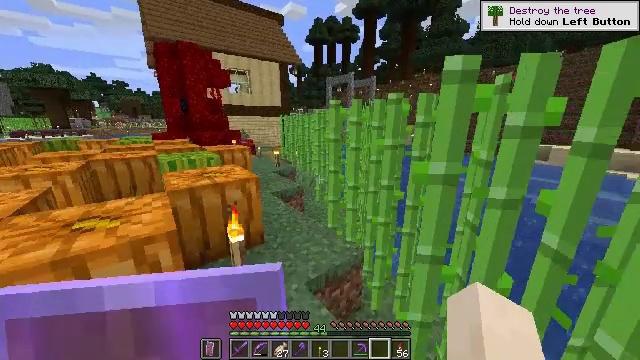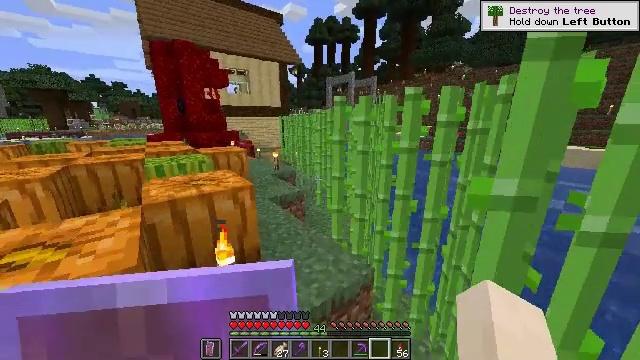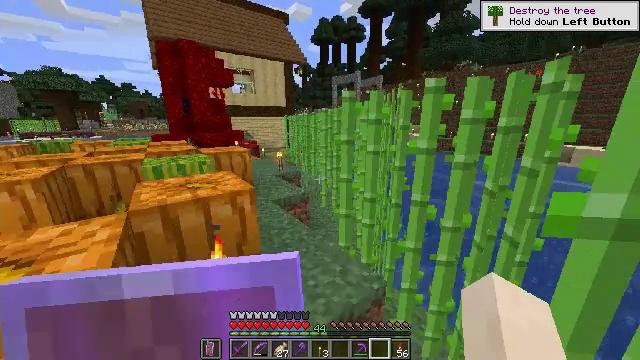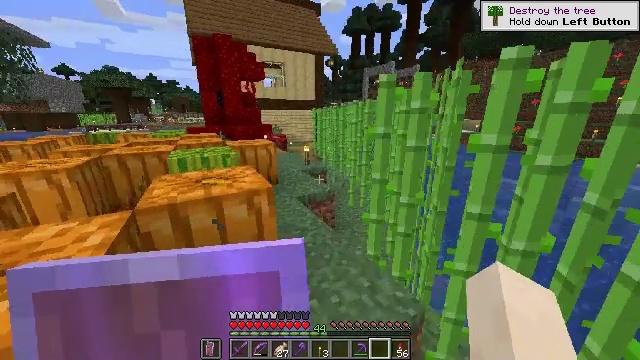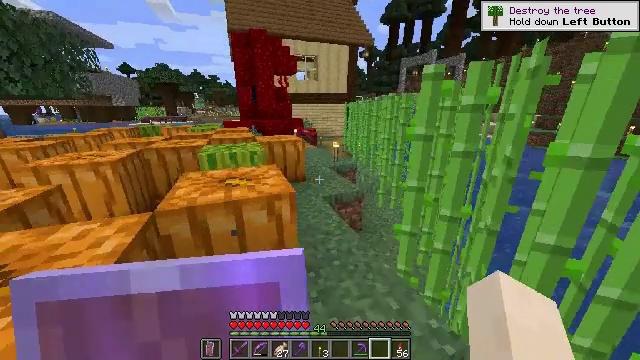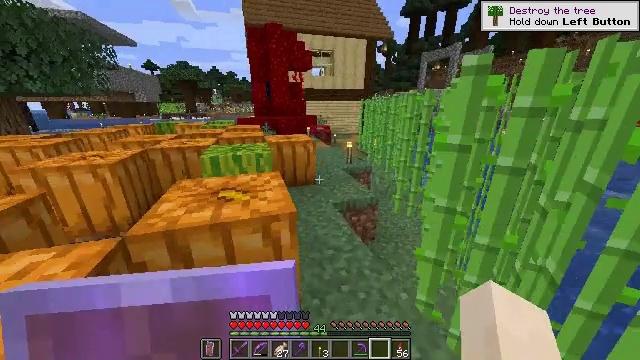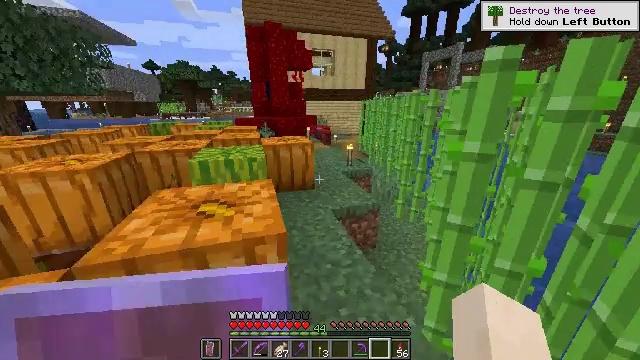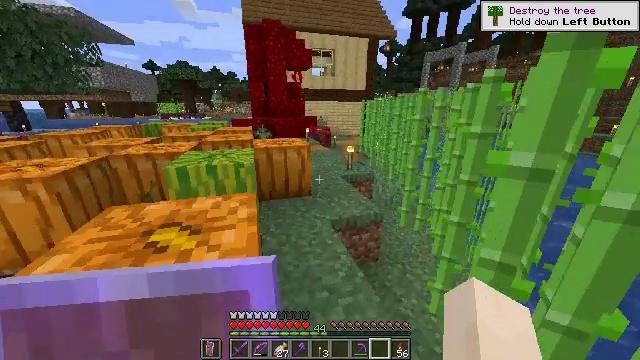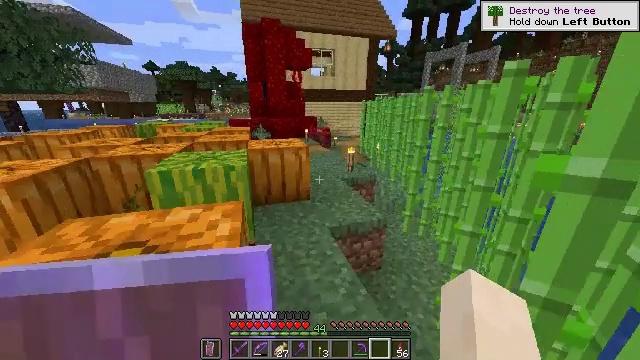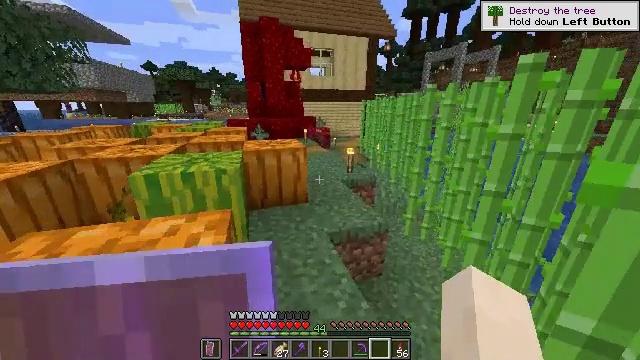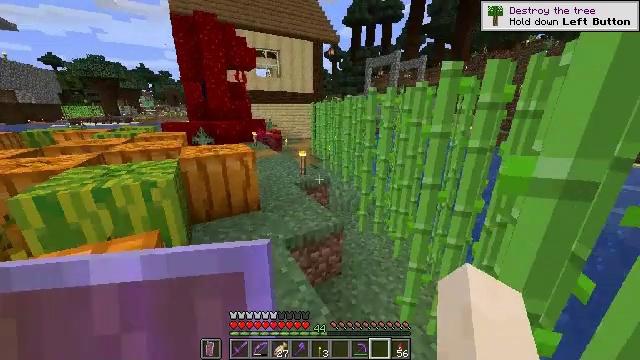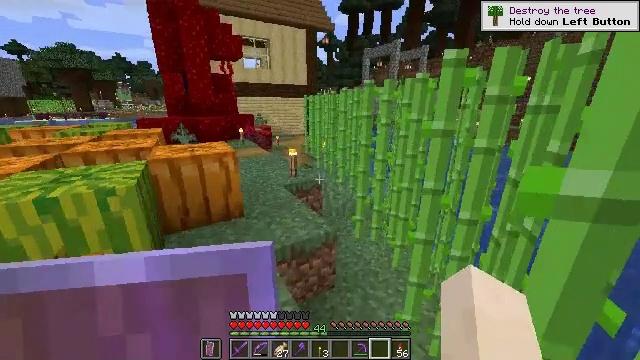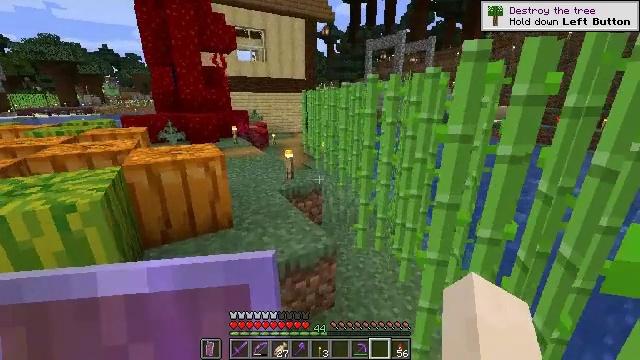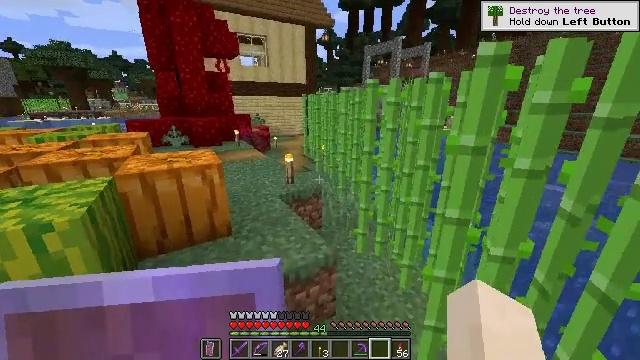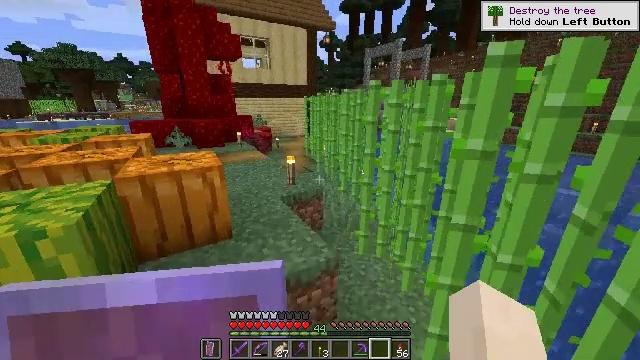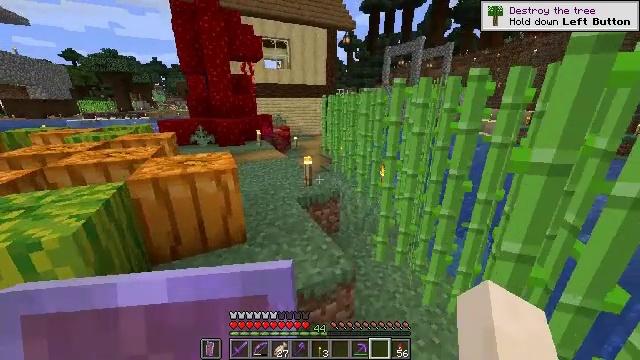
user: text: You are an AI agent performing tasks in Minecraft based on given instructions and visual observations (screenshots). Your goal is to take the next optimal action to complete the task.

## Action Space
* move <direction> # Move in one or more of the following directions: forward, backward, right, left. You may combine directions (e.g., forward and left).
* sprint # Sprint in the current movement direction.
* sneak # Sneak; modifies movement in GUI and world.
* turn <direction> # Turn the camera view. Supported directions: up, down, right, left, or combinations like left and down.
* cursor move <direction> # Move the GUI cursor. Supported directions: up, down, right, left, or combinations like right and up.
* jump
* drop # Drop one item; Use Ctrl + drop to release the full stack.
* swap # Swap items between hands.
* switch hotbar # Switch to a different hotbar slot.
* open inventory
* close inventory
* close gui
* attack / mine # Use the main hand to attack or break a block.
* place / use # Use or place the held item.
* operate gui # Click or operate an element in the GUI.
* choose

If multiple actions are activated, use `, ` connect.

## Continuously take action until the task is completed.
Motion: motion action
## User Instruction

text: Use a pickaxe to mine the bone block.
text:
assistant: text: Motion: move forward, sprint
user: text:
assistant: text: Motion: move forward, sprint, turn left
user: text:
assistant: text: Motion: move forward, sprint, turn left and down
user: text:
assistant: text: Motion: move forward, sprint, turn left and down
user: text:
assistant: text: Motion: move forward, sprint, turn left
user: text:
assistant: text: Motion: move forward, sprint
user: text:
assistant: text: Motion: move forward, sprint
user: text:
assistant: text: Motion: move forward, sprint
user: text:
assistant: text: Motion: move forward, sprint
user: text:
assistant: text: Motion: move forward, sprint, turn right
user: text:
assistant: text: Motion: move forward, sprint, turn right
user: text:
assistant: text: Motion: move forward, sprint
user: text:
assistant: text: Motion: move forward, sprint
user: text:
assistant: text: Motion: move forward, sprint
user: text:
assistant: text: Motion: move forward, sprint, turn left
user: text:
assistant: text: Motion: move forward, sprint, turn left
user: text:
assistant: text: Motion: move forward, sprint
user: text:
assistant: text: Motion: move forward, sprint
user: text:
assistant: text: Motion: move forward, sprint
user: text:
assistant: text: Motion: move forward, sprint
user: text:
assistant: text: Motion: move forward, sprint
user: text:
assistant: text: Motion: move forward, sprint
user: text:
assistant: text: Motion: move forward, sprint
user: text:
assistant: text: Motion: move forward, sprint
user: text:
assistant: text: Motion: move forward, sprint
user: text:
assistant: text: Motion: move forward, sprint
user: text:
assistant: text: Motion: move forward, sprint
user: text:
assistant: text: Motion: move forward, sprint
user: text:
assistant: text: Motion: move forward, sprint
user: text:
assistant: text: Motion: move forward, sprint, jump